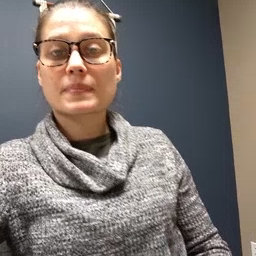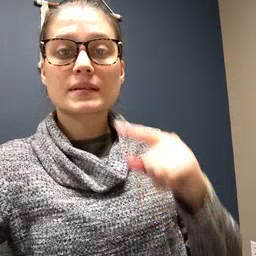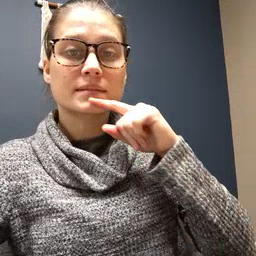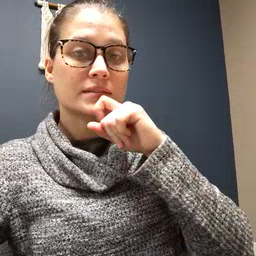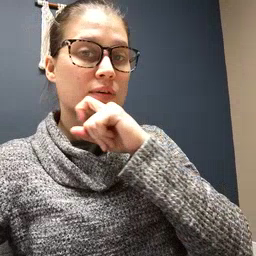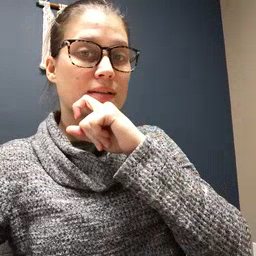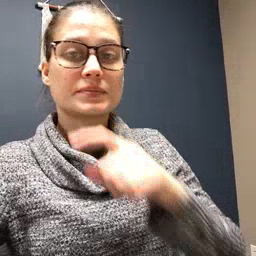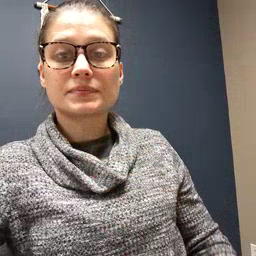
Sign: cereal